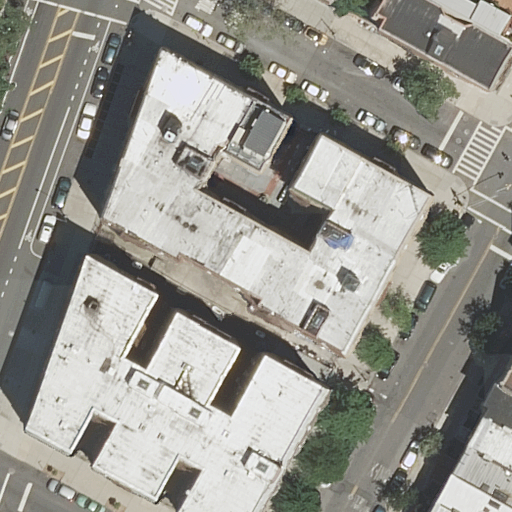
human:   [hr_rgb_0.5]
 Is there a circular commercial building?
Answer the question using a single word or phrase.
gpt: no

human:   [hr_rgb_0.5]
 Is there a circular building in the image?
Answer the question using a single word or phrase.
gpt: no

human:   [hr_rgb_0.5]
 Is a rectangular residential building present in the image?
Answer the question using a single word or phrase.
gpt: yes

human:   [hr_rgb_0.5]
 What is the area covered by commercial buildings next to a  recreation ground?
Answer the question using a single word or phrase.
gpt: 0m2

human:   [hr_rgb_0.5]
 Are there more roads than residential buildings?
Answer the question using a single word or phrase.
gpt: no

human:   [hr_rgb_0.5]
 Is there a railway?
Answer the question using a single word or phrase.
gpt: no

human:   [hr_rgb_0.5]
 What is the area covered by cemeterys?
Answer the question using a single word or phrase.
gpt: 0m2

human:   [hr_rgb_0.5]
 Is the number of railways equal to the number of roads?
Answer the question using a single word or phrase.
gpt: no

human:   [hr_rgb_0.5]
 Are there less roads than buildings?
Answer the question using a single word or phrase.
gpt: yes

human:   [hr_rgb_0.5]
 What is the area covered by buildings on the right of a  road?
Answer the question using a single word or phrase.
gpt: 3201m2

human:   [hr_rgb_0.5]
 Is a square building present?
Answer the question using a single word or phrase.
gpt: no

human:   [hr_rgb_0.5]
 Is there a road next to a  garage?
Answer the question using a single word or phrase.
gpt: no

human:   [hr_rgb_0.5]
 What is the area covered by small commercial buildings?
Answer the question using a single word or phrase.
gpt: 0m2

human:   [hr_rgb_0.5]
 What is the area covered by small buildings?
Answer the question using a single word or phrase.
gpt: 210m2

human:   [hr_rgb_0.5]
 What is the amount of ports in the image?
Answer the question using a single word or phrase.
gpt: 0

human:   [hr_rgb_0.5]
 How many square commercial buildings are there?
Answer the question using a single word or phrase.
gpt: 0

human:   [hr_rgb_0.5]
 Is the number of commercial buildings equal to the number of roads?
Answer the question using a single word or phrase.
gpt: no

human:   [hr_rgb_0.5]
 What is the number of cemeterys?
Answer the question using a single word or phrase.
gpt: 0

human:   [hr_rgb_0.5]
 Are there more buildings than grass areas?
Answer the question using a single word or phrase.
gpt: yes

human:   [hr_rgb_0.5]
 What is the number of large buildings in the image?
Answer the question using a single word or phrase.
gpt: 2

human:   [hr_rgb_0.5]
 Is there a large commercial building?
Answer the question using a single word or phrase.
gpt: no

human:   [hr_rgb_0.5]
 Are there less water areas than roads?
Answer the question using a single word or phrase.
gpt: yes

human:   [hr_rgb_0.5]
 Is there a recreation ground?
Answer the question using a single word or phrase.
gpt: no

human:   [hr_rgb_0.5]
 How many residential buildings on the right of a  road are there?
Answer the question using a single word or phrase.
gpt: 11

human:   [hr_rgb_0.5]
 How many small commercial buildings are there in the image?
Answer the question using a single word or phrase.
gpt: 0

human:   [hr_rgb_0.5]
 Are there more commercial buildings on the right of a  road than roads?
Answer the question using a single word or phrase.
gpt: no

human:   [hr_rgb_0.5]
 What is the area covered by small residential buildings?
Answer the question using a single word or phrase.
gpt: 210m2

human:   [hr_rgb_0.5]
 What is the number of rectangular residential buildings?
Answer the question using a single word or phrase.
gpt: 8

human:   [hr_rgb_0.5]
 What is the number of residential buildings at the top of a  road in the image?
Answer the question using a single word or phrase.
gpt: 7

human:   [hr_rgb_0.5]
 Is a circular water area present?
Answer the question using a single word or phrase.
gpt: no

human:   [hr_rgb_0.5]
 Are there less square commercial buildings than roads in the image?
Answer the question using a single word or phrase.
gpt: yes

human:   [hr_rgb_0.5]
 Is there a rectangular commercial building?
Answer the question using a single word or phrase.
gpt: no

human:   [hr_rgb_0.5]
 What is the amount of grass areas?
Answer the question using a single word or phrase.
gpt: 0

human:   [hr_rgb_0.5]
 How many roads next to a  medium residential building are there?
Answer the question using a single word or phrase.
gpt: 4

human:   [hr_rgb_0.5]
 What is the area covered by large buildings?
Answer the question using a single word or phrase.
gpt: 2531m2

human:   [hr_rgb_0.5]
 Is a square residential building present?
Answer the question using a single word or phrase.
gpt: no